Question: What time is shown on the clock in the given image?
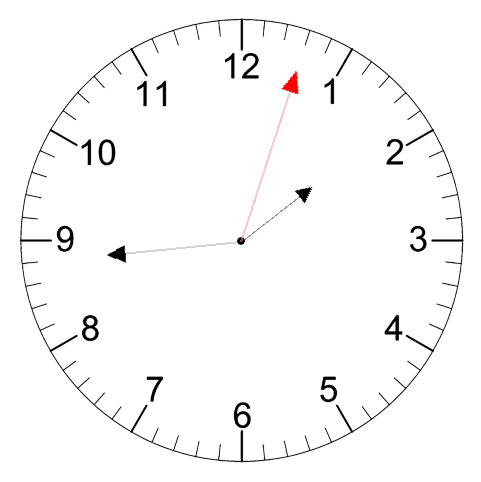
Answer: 01:44:03